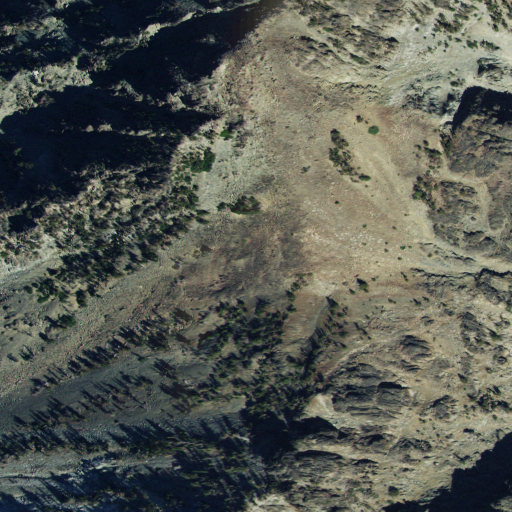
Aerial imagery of mountains in Idaho named The Seven Devils containing shrub and evergreen forest